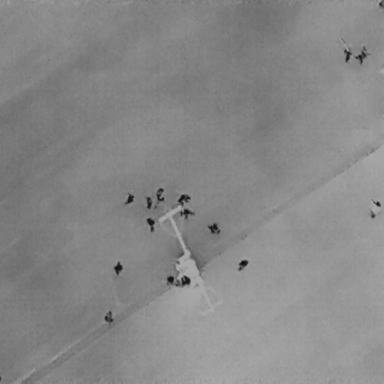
There are 15 People in the infrared image.